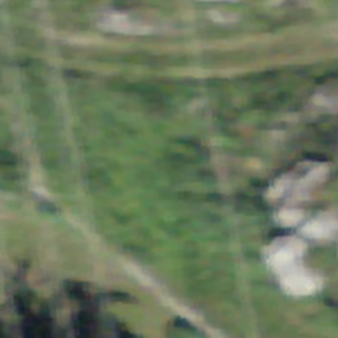
Label: other